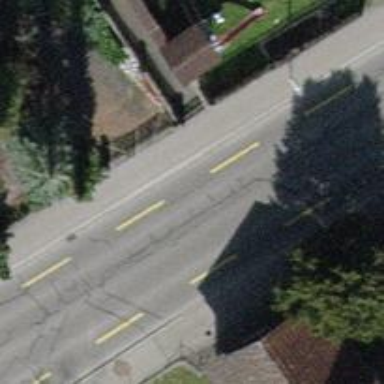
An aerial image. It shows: Bus stop with stop position for public transport.